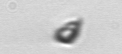
Label: Pyramimonas